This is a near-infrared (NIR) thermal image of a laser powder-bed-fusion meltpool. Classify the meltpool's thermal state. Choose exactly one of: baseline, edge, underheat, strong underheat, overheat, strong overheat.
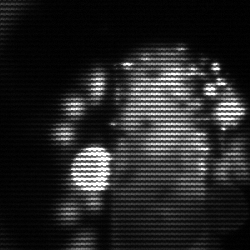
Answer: strong underheat